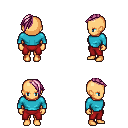
a pixel art fantasy rpg character, female body template, human, tanned skin, teal long-sleeve shirt, red pants, pink long mohawk hairstyle, four views (front, back, left, right), 2x2 character sprite sheet, small pixel art, hard edges, no anti-aliasing